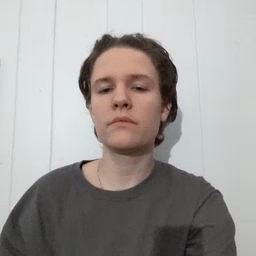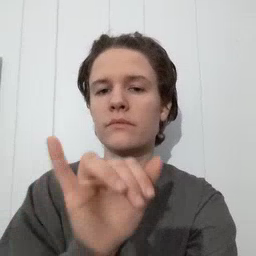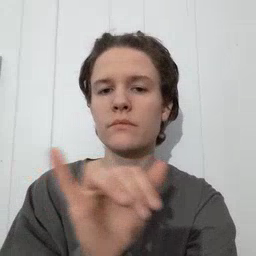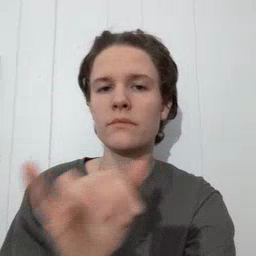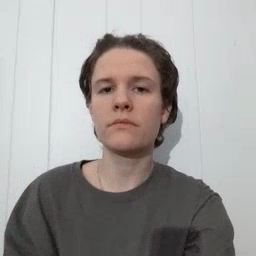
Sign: same